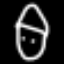
Label: donut